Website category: university
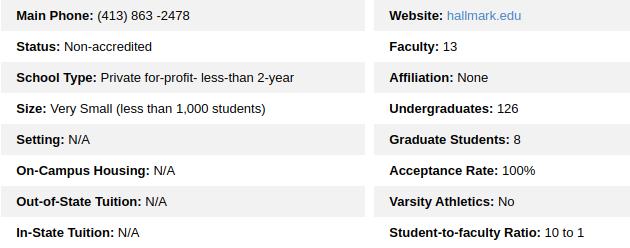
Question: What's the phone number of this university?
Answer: (413) 863 -2478

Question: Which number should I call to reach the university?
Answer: (413) 863 -2478

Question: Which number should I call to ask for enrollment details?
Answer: (413) 863 -2478

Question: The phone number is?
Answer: (413) 863 -2478

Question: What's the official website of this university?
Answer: hallmark.edu

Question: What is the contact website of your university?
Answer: hallmark.edu

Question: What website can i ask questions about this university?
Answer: hallmark.edu

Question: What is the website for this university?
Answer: hallmark.edu

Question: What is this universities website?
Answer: hallmark.edu

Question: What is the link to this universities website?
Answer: hallmark.edu

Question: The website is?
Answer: hallmark.edu

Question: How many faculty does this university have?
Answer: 13

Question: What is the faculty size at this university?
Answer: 13

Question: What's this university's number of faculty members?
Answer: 13

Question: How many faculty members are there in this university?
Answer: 13

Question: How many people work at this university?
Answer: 13

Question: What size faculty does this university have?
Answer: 13

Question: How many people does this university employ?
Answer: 13

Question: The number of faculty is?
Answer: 13

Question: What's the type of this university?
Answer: Private for-profit- less-than 2-year

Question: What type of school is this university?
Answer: Private for-profit- less-than 2-year

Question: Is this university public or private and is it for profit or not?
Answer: Private for-profit- less-than 2-year

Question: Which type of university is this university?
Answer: Private for-profit- less-than 2-year

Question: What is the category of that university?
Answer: Private for-profit- less-than 2-year

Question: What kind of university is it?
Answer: Private for-profit- less-than 2-year

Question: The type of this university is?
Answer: Private for-profit- less-than 2-year

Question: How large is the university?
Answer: Very Small (less than 1,000 students)

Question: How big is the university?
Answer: Very Small (less than 1,000 students)

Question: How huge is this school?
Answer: Very Small (less than 1,000 students)

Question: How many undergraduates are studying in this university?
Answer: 126

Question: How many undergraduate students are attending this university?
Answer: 126

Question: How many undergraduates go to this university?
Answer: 126

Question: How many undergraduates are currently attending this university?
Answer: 126

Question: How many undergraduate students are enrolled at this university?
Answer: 126

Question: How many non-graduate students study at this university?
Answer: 126

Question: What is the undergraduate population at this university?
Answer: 126

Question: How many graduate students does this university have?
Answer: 8

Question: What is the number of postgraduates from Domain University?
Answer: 8

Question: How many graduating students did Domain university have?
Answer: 8

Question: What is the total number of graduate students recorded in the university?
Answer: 8

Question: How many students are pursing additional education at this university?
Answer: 8

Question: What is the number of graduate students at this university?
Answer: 8

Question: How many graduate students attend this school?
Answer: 8

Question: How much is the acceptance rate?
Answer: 100%

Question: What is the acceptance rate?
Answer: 100%

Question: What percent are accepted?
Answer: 100%

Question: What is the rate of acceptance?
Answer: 100%

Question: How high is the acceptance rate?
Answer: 100%

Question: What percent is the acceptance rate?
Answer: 100%

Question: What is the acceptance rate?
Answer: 100%

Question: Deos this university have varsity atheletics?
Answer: No

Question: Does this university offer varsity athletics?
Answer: No

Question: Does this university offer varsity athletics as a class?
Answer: No

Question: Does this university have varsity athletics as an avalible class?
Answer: No

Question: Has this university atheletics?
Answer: No

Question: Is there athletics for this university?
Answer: No

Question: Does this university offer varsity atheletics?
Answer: No

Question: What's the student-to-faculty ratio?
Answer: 10 to 1

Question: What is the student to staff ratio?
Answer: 10 to 1

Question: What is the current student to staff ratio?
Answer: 10 to 1

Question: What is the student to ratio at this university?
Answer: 10 to 1

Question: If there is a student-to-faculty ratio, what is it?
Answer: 10 to 1

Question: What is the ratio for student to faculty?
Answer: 10 to 1

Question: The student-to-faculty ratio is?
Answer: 10 to 1